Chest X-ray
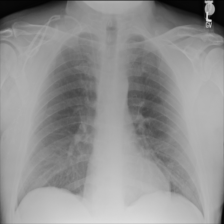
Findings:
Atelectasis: positive
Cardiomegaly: negative
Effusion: negative
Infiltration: positive
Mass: negative
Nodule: negative
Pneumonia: negative
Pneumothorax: negative
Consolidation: negative
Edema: negative
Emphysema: negative
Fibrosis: negative
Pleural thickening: negative
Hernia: negative